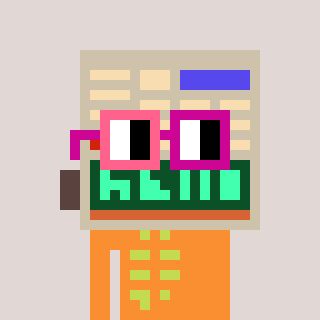
a pixel art character with square pink and red glasses, a calculator-shaped head and a orange-colored body on a warm background